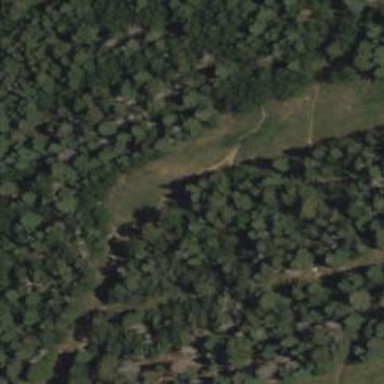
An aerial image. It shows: Path with excellent trail visibility.